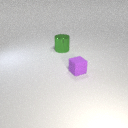
small purple rubber cube in front of large green metal cylinder